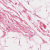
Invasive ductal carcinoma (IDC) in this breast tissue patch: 0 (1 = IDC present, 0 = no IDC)